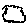
Label: cloud